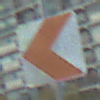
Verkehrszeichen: RichtungstafelnInKurvenKleinRechts
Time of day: MorningAfternoon
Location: Outdoor (Urban)
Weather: PartlyCloudy
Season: NotSpecified
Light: Natural